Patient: sex M, age 46
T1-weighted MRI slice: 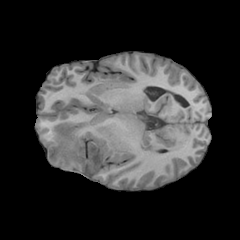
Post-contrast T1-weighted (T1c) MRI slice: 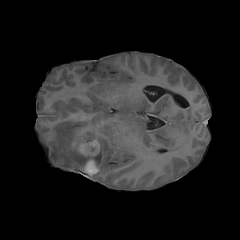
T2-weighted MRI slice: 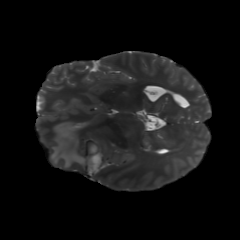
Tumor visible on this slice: yes
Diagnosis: Glioblastoma, IDH-wildtype
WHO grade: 4